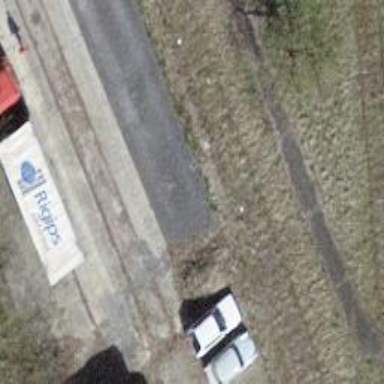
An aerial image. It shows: Disused railway spur with single track.